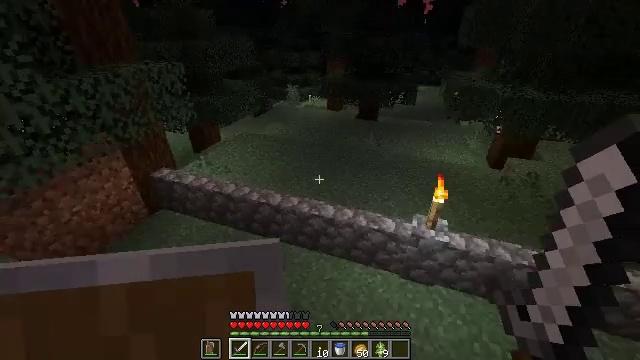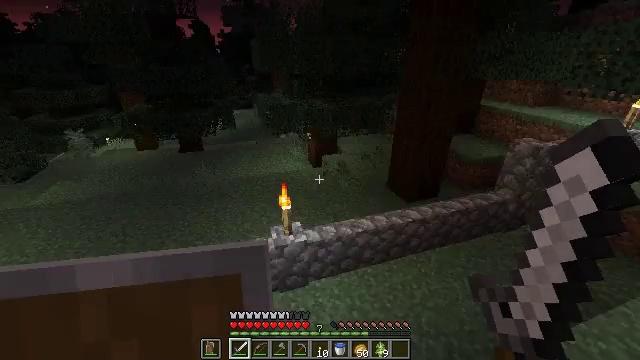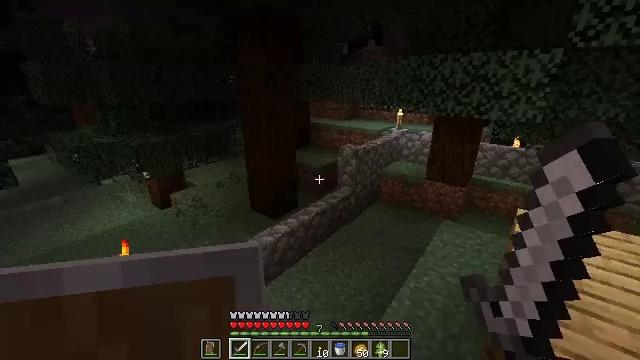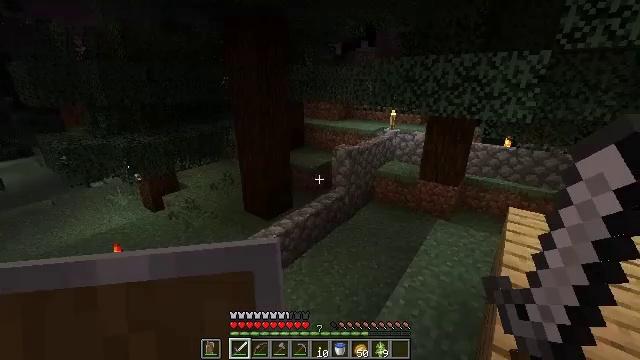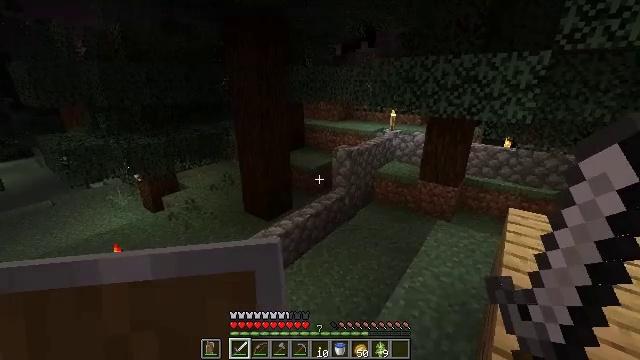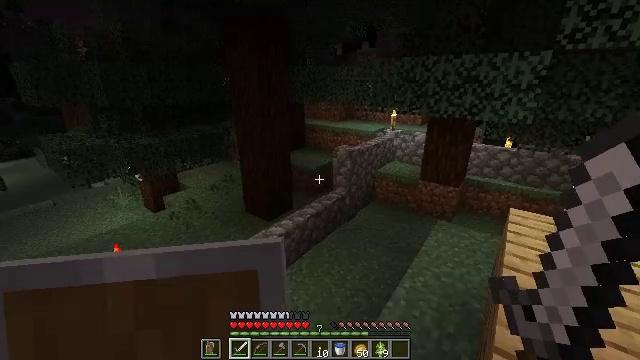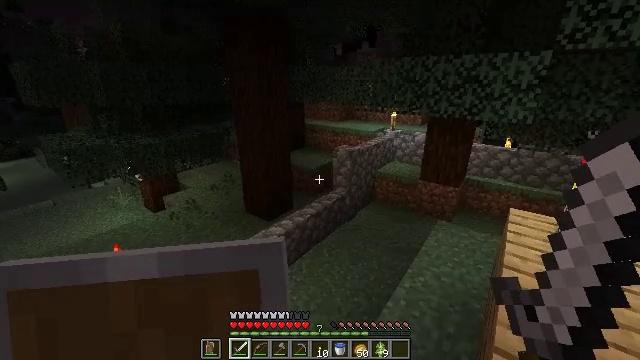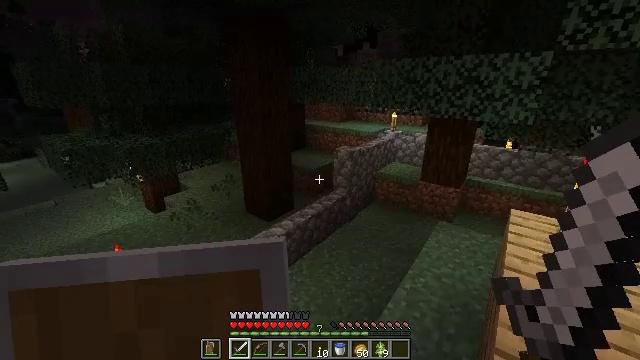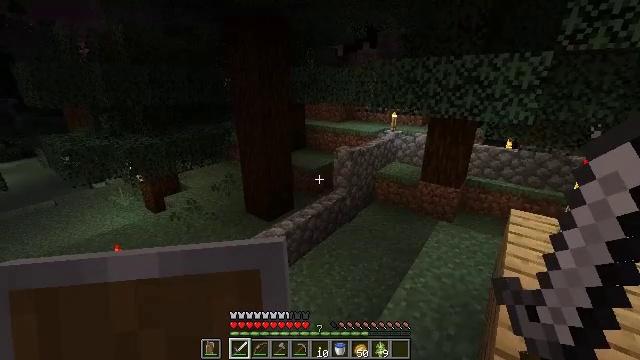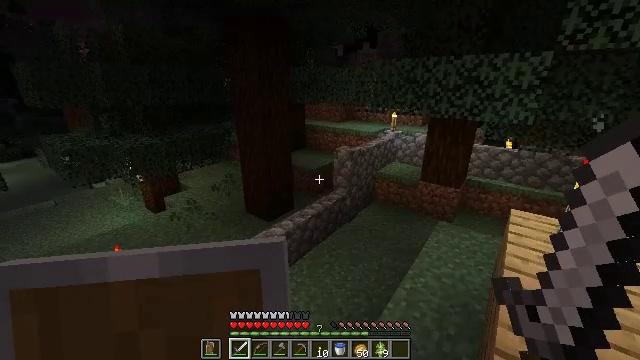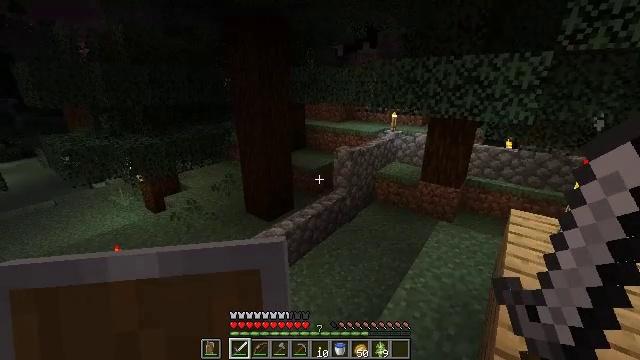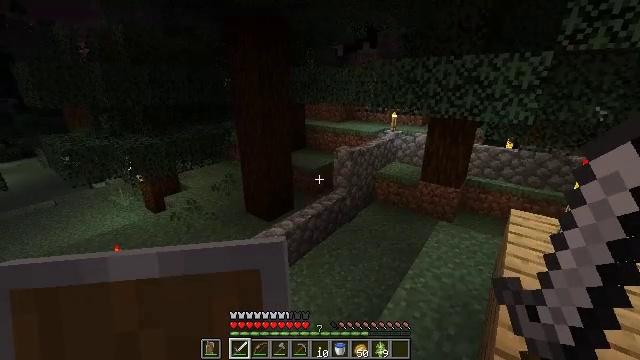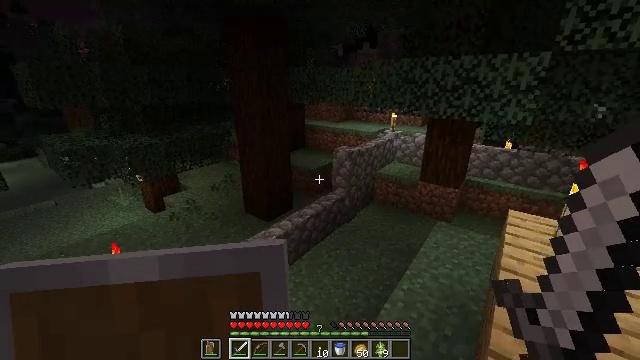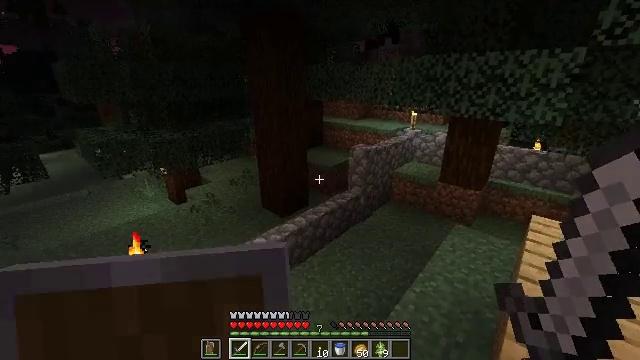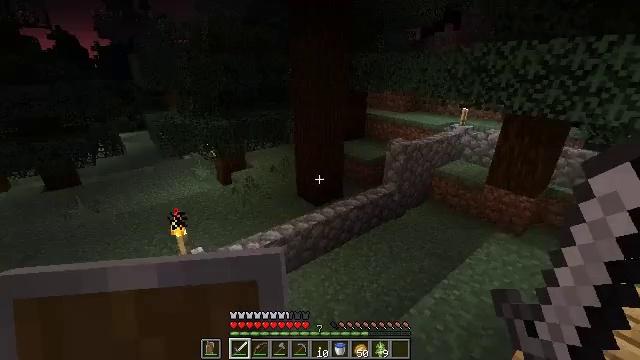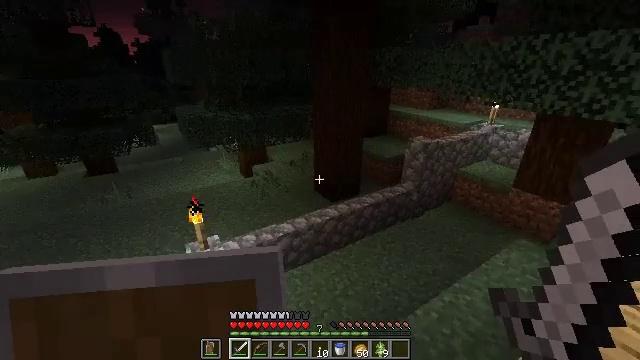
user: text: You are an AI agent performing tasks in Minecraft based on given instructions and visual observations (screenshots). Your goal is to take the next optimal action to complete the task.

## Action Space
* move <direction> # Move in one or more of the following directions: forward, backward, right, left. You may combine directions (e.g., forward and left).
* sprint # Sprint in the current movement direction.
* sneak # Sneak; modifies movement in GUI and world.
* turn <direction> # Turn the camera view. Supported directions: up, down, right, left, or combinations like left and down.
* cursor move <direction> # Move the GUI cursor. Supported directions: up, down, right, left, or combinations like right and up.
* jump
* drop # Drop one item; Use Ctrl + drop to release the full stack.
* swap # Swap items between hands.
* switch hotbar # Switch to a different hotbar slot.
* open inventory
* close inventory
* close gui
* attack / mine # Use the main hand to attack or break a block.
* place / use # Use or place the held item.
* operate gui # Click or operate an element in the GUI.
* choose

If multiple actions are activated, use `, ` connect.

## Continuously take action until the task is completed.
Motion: motion action
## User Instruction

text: Remove the blue bed from its location.
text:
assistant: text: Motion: turn right and up
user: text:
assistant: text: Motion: turn right and up
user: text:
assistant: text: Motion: turn right
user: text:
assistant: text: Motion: no_op
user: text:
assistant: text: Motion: no_op
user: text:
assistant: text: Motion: no_op
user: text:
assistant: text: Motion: no_op
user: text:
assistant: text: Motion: no_op
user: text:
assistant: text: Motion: no_op
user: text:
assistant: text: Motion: no_op
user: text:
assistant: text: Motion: no_op
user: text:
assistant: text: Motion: move right
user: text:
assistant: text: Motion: move right, turn left
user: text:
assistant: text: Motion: move right, turn left and down
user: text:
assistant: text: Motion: turn left
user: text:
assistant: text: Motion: turn left
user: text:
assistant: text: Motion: turn left
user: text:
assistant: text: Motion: no_op
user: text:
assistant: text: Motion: no_op
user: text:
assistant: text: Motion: no_op
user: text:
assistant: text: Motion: no_op
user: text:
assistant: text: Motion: no_op
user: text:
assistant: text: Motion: no_op
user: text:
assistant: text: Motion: turn right
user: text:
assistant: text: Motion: turn right and up
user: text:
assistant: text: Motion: turn right and up
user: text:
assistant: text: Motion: no_op
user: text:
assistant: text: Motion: no_op
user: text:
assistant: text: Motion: no_op
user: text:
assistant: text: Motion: no_op